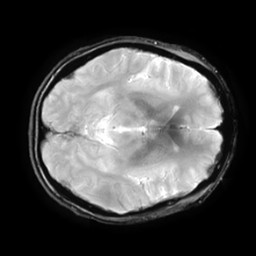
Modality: T2starw
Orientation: axial
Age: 32
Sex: female
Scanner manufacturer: ge
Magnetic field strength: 3 T
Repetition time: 0.65 s
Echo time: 0.02 s